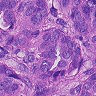
Metastatic tissue present: yes